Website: home-depot
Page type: customer-info-address
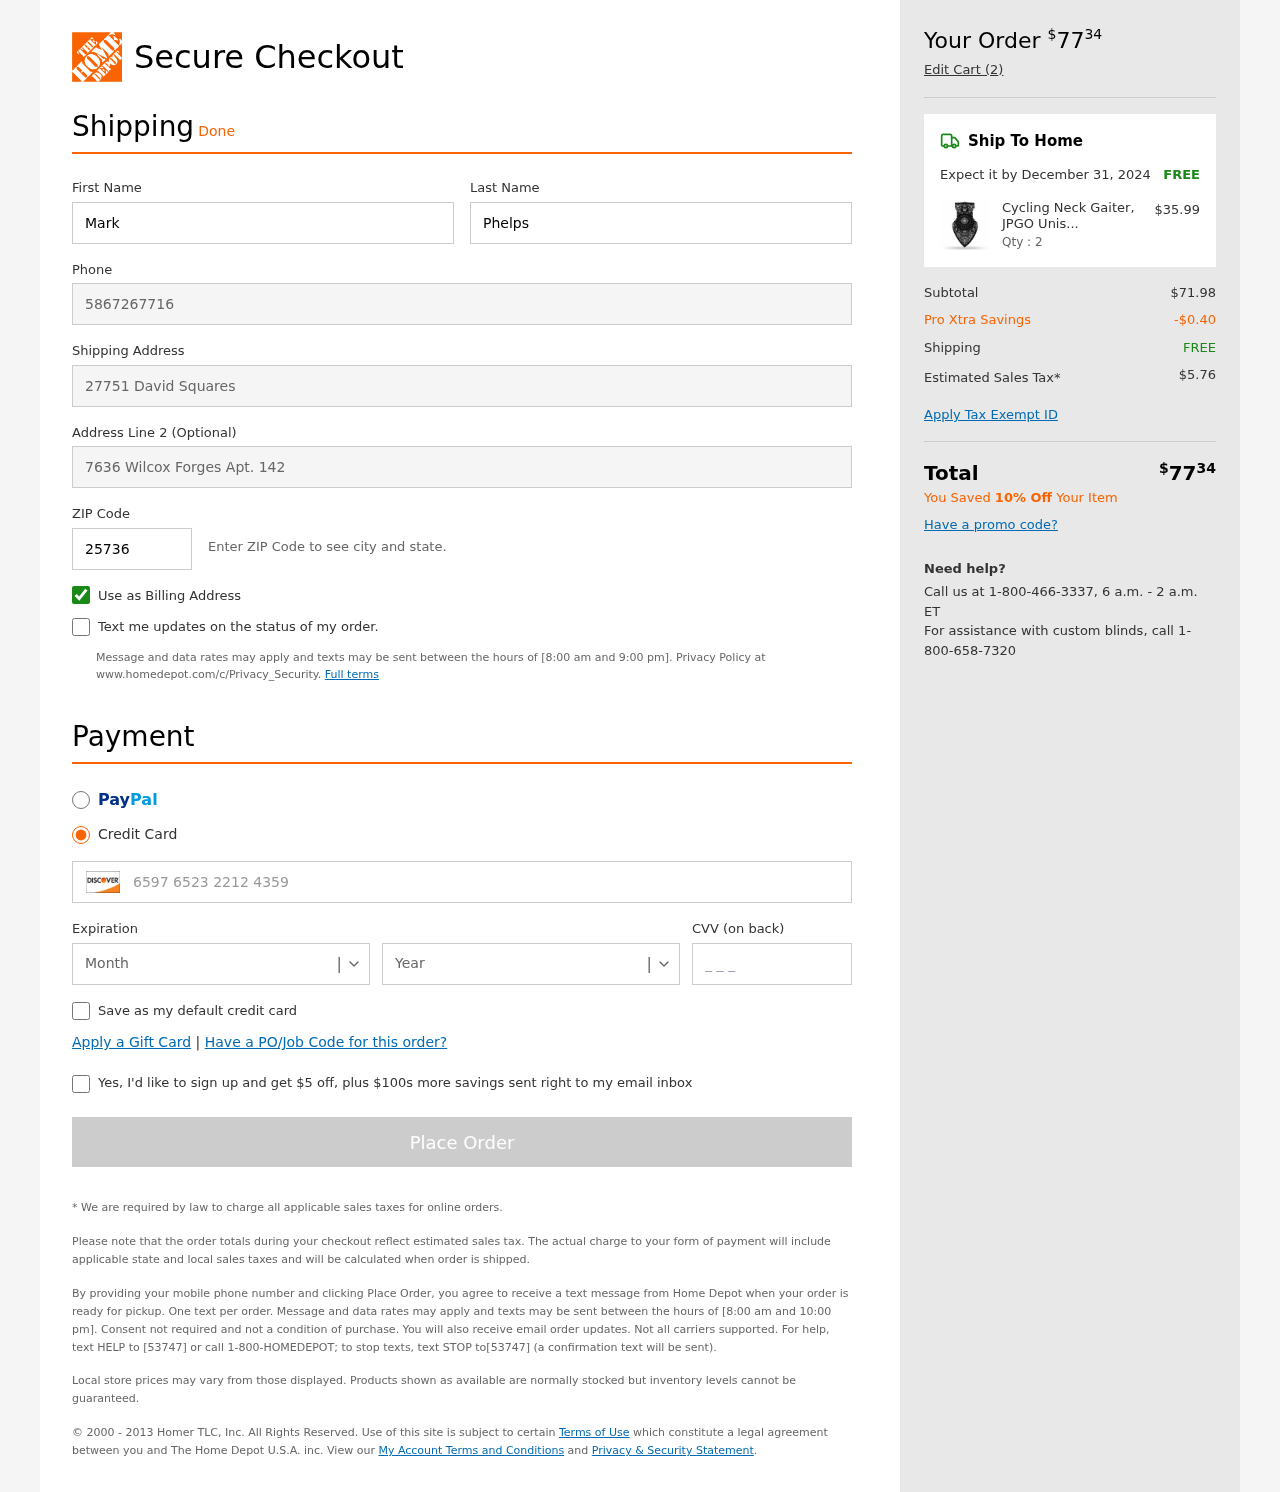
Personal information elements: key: PII_CARD_CVV
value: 681
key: PII_CARD_EXPIRY_MONTH
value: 06
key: PII_CARD_EXPIRY_YEAR
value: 28
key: PII_CARD_NUMBER
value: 6597 6523 2212 4359
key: PII_FIRSTNAME
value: Mark
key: PII_LASTNAME
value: Phelps
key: PII_PHONE
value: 5867267716
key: PII_POSTCODE
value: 25736
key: PII_STREET
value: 27751 David Squares
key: PII_STREET2
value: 7636 Wilcox Forges Apt. 142
Product elements: key: PRODUCT1_NAME
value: Cycling Neck Gaiter, JPGO Unisex Elastic Bandana Headband Cool Headwear Windproof Scarf, 1 Pack, Bla
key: PRODUCT1_PRICE
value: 35.99
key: PRODUCT1_QUANTITY
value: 2
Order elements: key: ORDER_TOTAL
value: $7734
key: ORDER_NUM_ITEMS
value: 2
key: ORDER_DELIVERY_DATE
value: December 31, 2024
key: ORDER_SHIPPING_COST
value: FREE
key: ORDER_SUBTOTAL
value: $71.98
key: ORDER_DISCOUNT
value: -$0.40
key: ORDER_SHIPPING_COST2
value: FREE
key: ORDER_TAX
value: $5.76
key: ORDER_TOTAL2
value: $7734
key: ORDER_SAVINGS_MESSAGE
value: You Saved 10% Off Your Item